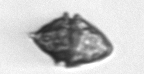
Label: Kryptoperidinium_triquetrum